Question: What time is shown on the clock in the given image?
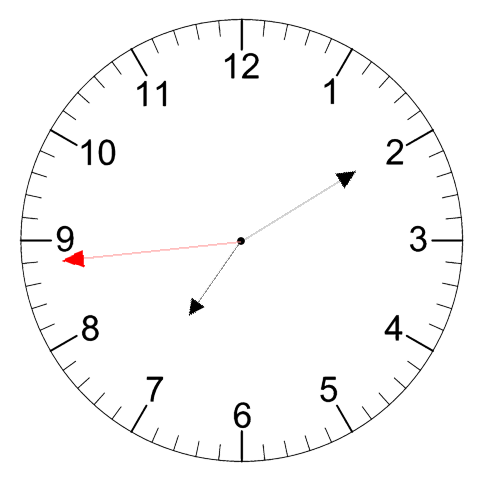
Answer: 07:09:44